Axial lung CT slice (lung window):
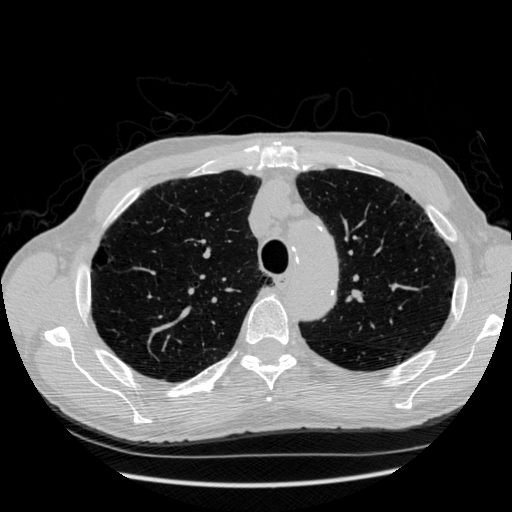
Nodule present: no